Field crop: maize
Growth stage: 2
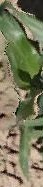
Species: maize